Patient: sex F, age 29
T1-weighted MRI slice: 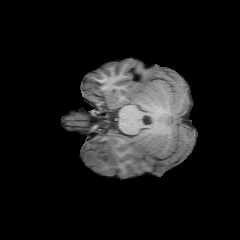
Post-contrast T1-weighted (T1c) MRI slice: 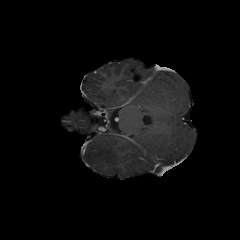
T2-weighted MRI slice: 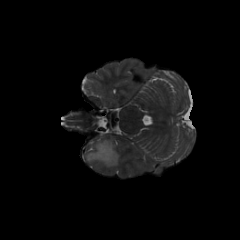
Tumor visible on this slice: yes
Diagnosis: Astrocytoma, IDH-mutant
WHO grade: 2